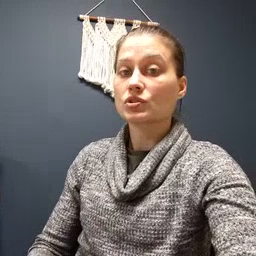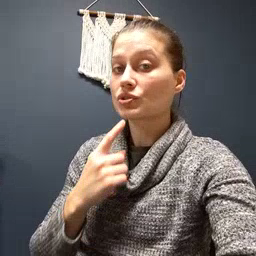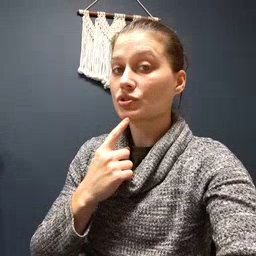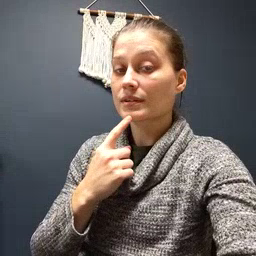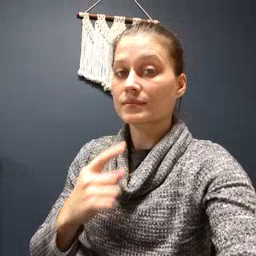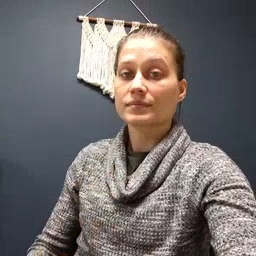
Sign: chin